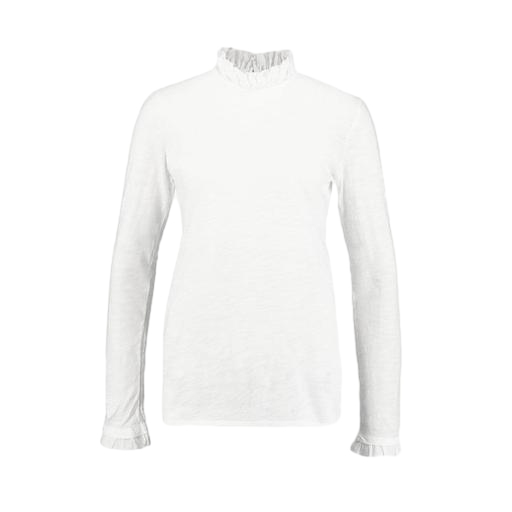
white plus size mock-neck top only macy, white polo-neck top, white ruffle-trimmed jersey top, white background